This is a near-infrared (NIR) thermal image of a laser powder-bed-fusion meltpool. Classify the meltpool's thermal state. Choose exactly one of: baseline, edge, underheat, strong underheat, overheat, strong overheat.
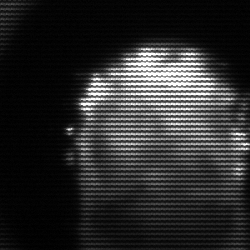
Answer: baseline